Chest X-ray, PA view. Patient: 32 years old, sex M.
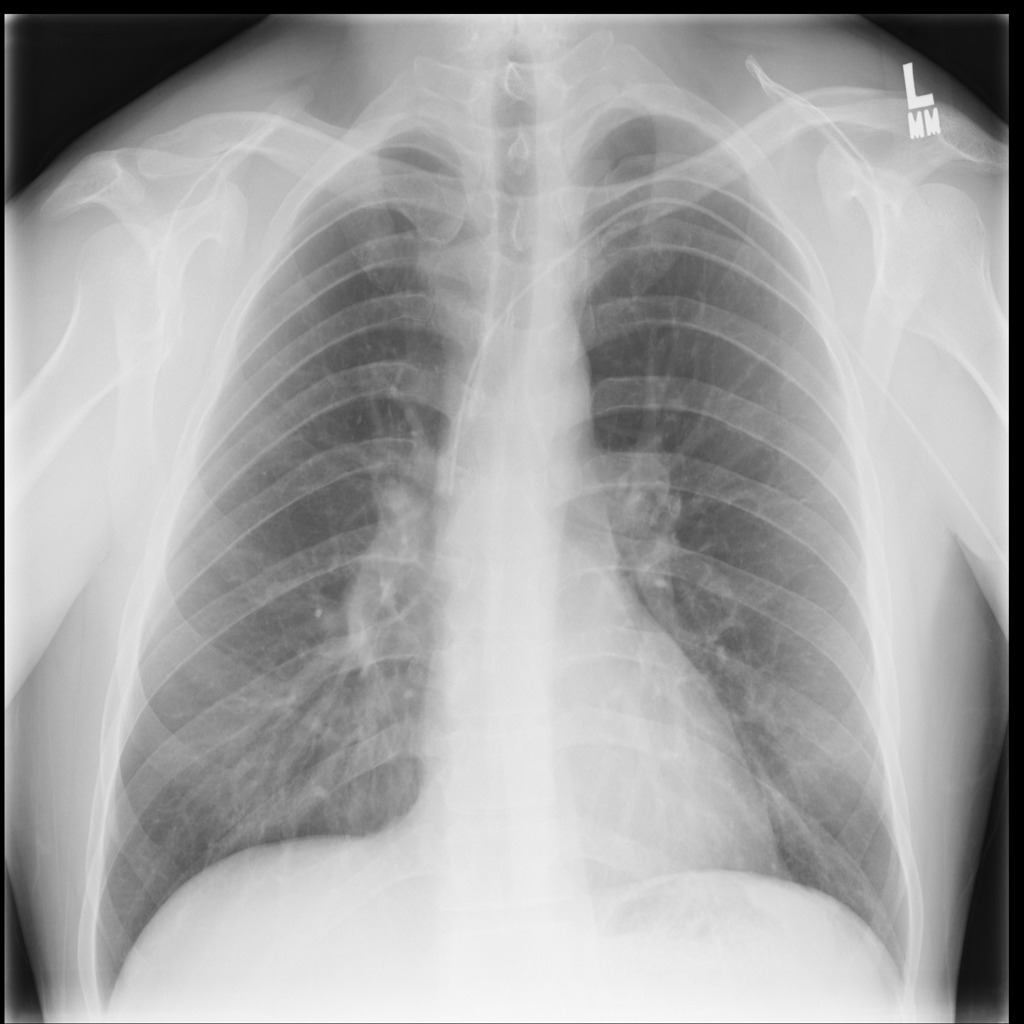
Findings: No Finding